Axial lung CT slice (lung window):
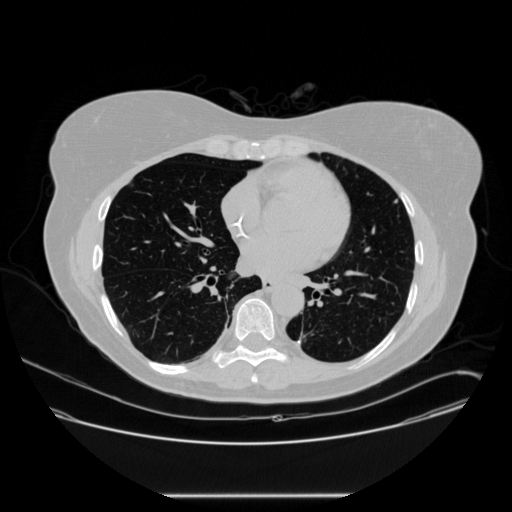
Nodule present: no